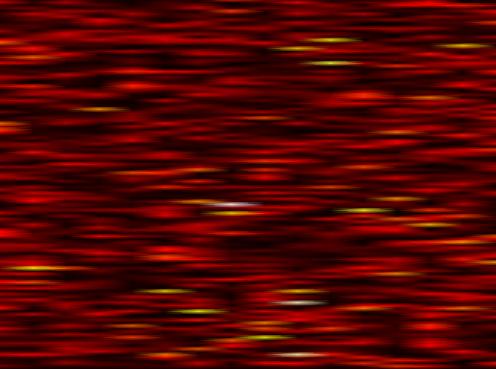
Label: UFMC